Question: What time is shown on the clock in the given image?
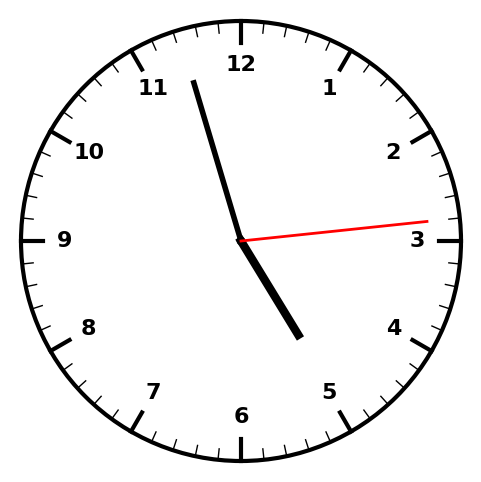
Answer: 04:57:14